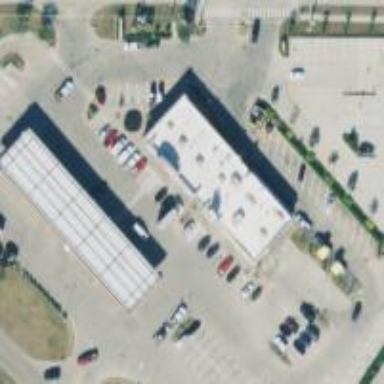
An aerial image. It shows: Convenience shop.